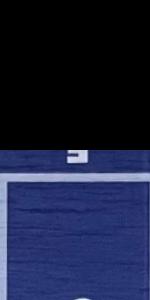
Label: Empty